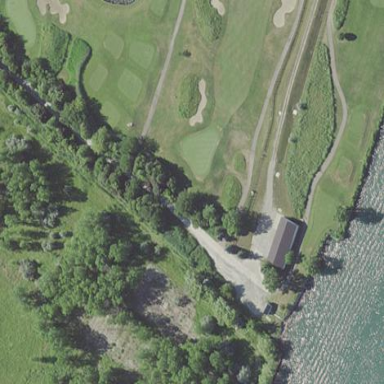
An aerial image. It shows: Rough golf area within woodland setting.